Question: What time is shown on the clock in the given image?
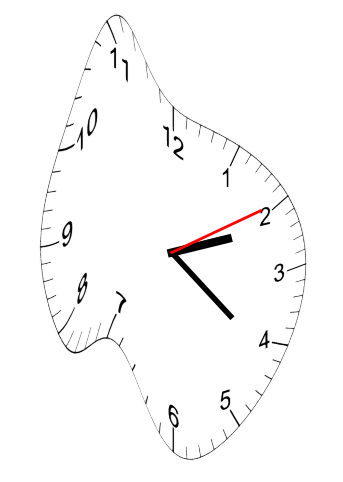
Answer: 02:21:10